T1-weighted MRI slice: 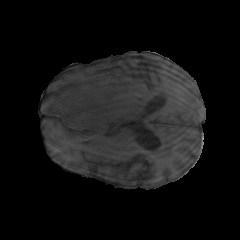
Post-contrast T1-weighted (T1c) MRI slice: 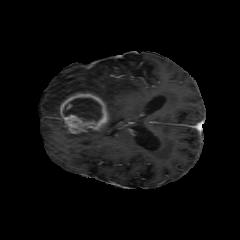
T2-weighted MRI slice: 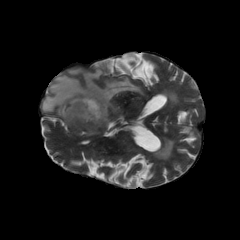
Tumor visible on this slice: yes